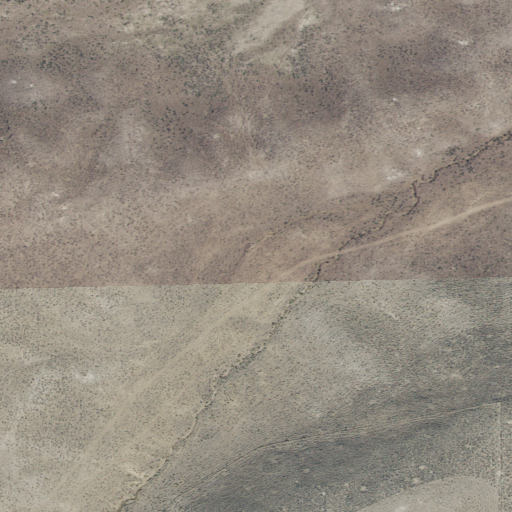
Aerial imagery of valley in Utah named Junction Valley containing only shrub